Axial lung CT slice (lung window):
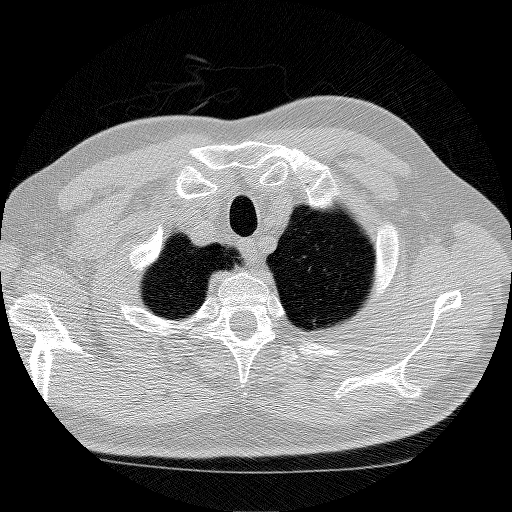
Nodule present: no